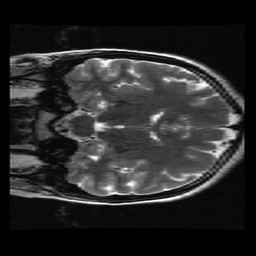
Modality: T2w
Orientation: coronal
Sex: female
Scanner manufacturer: ge
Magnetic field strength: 3 T
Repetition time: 5 s
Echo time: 0.1015 s